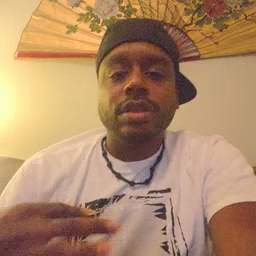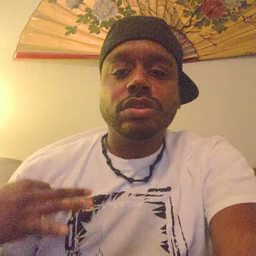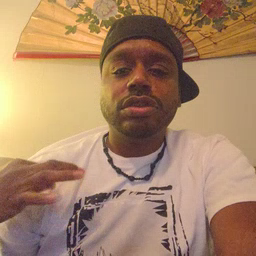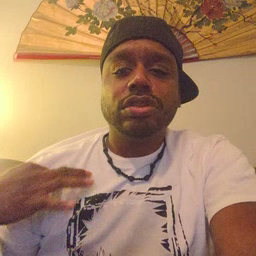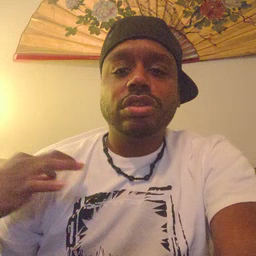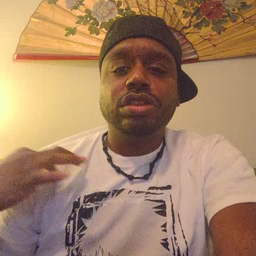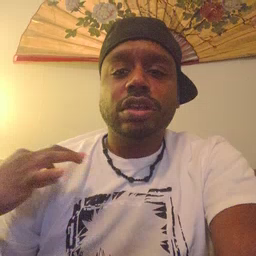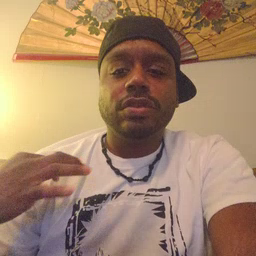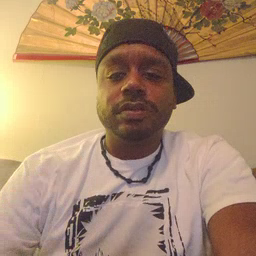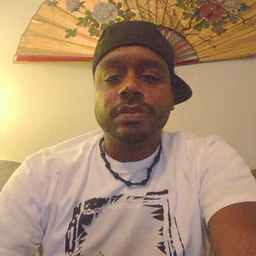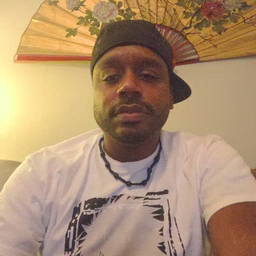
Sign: shirt